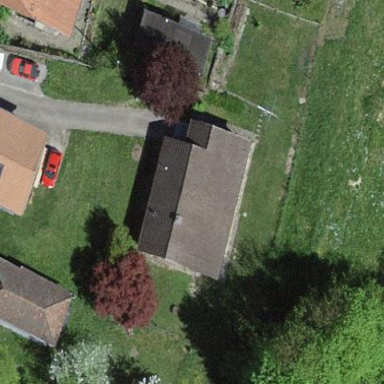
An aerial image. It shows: Residential building.